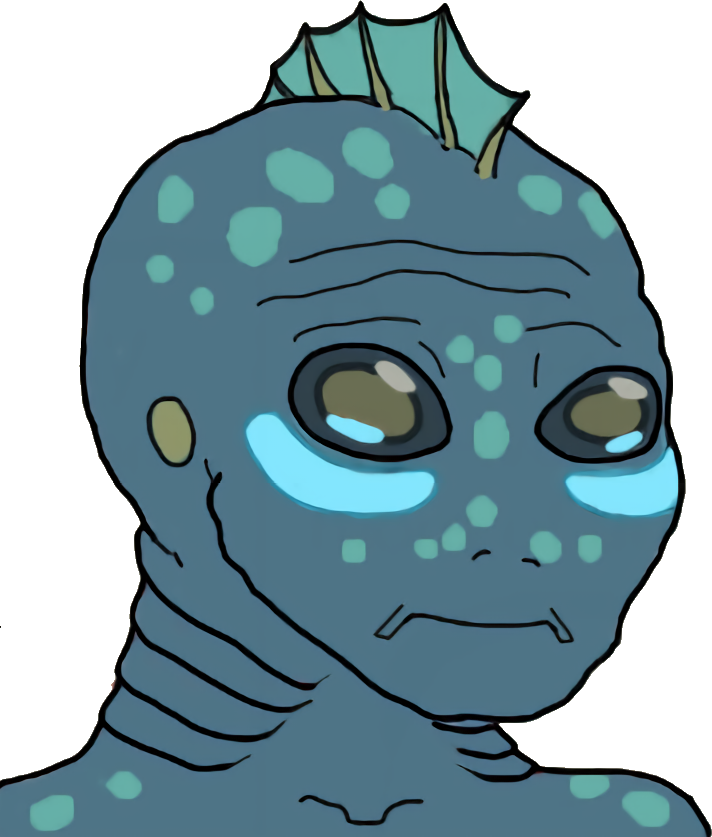
Label: 5_Animal